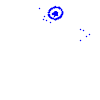
Particle: pion